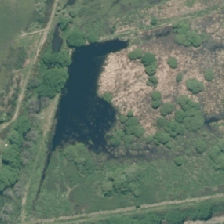
Land cover: lake_pond